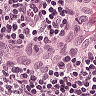
Metastatic tissue present: no